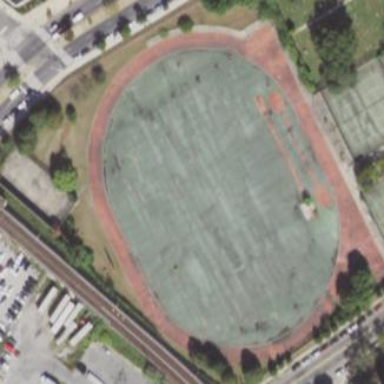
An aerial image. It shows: Athletics track located in leisure land area.